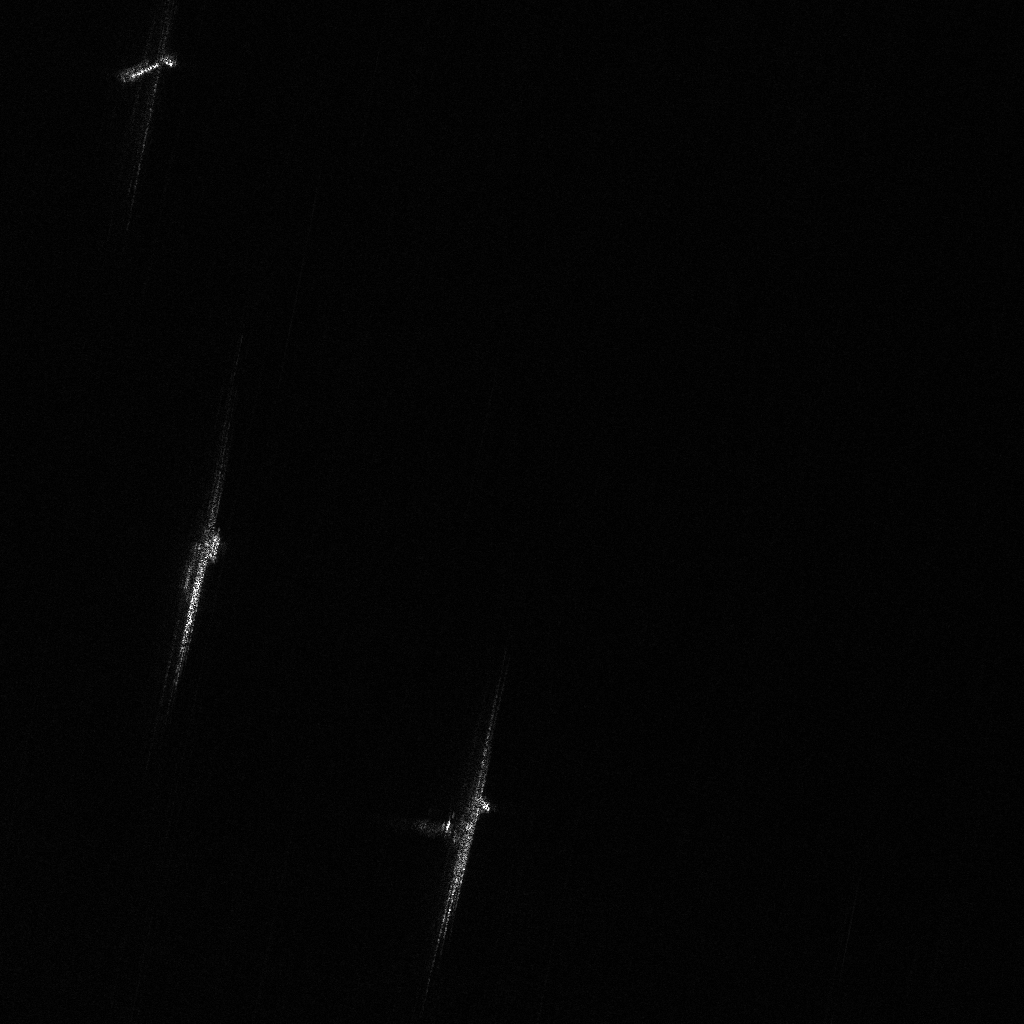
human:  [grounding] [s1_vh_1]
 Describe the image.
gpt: In the satellite image, there is  <ref>1 medium cell-container </ref> <box>[[17, 50, 21, 64, 13]]</box> located at left,  <ref>1 medium cell-container </ref> <box>[[43, 75, 46, 91, 12]]</box> located at bottom,  <ref>1 medium container </ref> <box>[[13, 3, 14, 9, 72]]</box> located at top left.